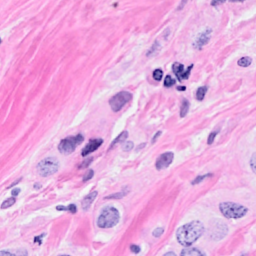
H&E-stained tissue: Breast